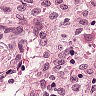
Metastatic tissue present: no